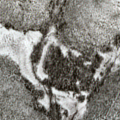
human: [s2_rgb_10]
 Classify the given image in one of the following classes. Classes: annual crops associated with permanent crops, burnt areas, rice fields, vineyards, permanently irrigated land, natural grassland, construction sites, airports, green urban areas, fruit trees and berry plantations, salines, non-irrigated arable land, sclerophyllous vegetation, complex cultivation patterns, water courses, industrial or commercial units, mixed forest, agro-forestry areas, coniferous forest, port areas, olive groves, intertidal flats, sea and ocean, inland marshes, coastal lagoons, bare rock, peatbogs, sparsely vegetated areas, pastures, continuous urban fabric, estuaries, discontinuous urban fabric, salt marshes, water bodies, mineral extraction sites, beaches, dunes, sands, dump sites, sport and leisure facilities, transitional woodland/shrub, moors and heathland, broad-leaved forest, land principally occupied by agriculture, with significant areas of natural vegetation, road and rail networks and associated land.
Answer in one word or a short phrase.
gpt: coniferous forest, mixed forest, moors and heathland, peatbogs